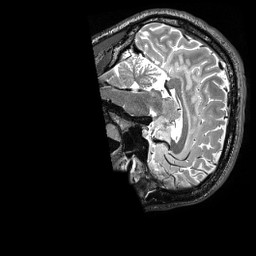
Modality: T2w
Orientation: sagittal
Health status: healthy
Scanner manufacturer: siemens
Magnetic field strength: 3 T
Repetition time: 3.2 s
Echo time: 0.565 s